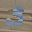
Label: 3